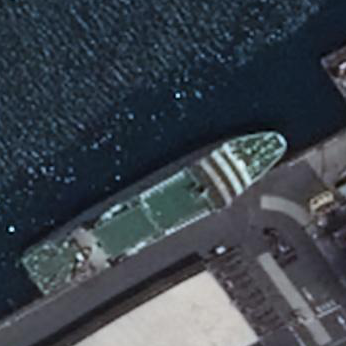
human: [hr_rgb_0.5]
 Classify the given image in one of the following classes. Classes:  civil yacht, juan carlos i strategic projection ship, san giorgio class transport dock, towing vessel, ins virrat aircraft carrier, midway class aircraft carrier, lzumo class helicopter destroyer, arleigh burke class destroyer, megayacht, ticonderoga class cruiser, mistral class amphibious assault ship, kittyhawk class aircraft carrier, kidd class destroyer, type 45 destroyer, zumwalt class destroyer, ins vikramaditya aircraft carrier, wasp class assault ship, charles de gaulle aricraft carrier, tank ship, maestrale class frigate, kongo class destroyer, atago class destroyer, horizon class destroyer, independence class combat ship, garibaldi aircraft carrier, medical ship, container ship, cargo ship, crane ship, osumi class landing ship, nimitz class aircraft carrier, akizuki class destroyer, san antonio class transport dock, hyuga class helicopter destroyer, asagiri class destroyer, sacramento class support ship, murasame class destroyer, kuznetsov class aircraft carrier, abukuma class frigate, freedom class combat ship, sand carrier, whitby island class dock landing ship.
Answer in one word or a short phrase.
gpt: Megayacht